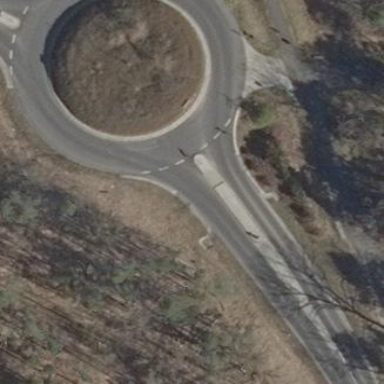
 leading to roundabout. There is cycleway track on the right side of the road."